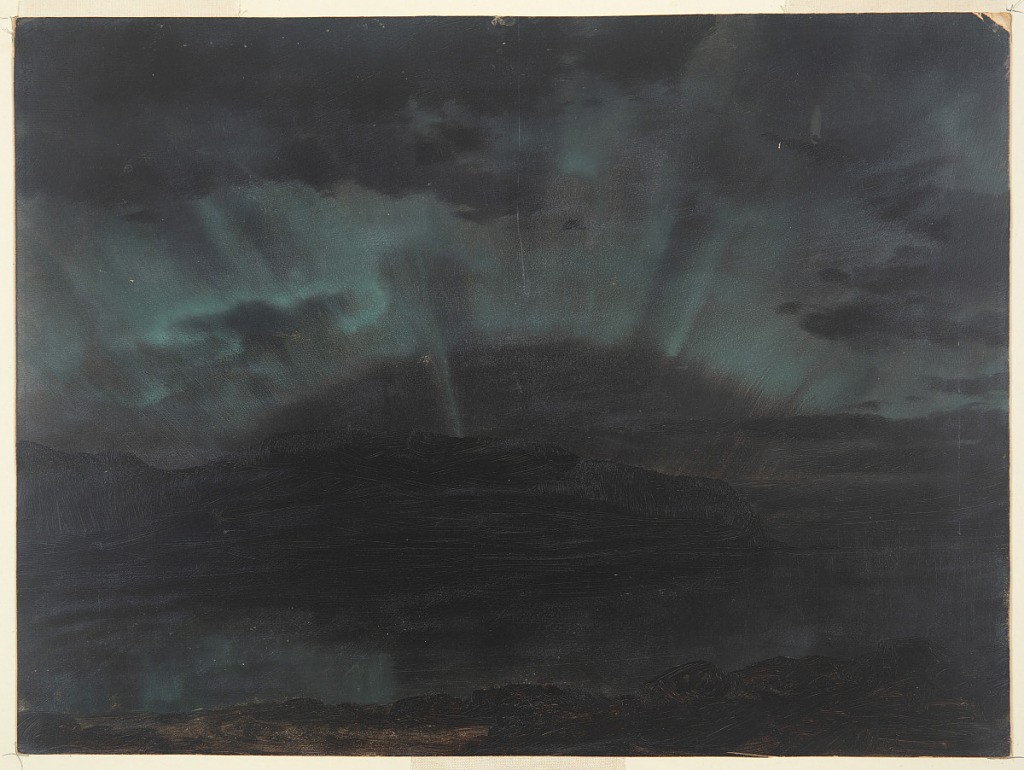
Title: Aurora Borealis over Mt. Desert Island, from Bar Harbor, Maine
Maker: Frederic Edwin Church, American, 1826–1900
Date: September 1860
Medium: Oil on paperboard
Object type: Drawing
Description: Landscape and atmosphere sketch showing a view of the aurora borealis, or "northern lights" over the waters off Bar Harbor on Mount Desert Island in Maine. In the foreground, the nearby rocky terrain is painted in dark silhouette, as is the land mass visible across the water in the center at center--likely Bald Porcupine Island. Above, glowing beams and swirling bands of luminous blue-green light arch across the dark night sky, and are reflected in the water below.